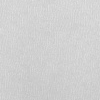
Atmospheric dust classification: dusty